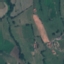
Land use / land cover class: Pasture